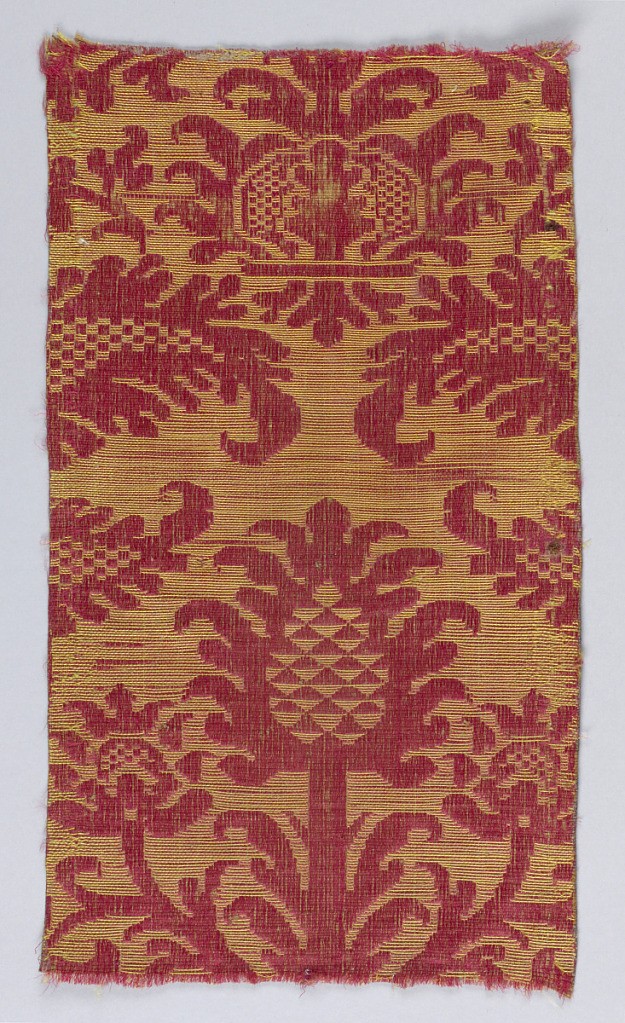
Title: Fragment
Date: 17th century
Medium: silk, linen Technique: woven, combination of two structures, satin and plain weave.
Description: Pomegranite buds and foliage in red and yellow.